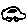
Label: car